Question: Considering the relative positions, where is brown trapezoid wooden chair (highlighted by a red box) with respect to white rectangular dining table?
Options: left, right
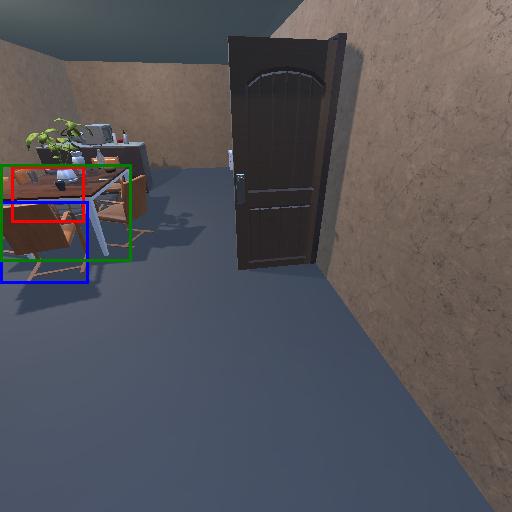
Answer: left